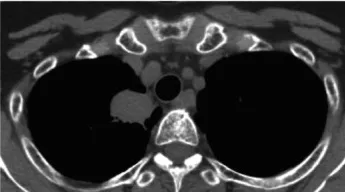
(B) On day 80 after the start of sotorasib, the mass shadow had shrunk slightly.
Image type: radiology (ct)